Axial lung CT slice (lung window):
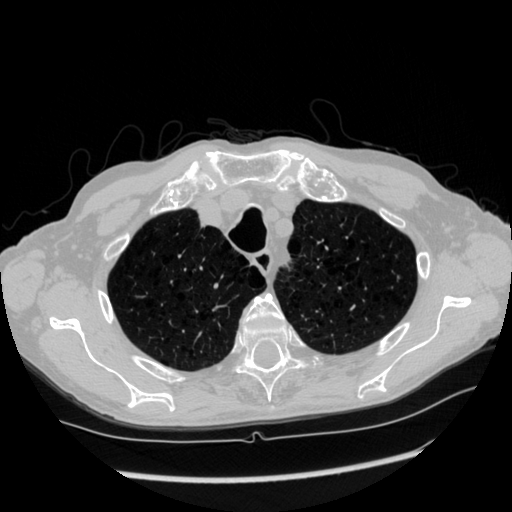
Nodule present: no